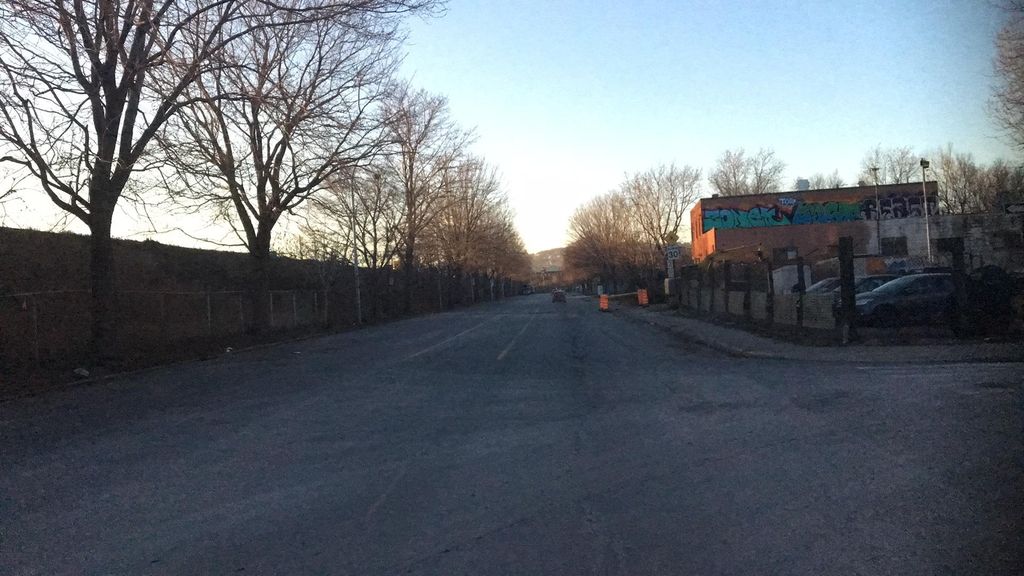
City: montreal